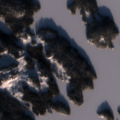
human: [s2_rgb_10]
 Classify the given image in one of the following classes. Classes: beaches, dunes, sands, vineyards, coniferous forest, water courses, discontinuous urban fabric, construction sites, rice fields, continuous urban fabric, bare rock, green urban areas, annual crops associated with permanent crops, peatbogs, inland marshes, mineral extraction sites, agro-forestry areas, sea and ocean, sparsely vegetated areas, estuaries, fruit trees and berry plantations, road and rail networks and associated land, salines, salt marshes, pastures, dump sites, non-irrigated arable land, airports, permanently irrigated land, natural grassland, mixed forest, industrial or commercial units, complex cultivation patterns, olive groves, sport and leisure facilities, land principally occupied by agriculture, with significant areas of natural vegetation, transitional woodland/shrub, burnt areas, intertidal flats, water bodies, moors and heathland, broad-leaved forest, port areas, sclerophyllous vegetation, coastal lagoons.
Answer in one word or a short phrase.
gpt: coniferous forest, water bodies